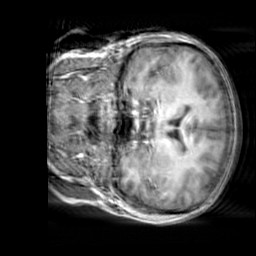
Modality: T1w
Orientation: coronal
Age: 21
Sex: female
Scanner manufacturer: siemens
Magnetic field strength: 3 T
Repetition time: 2.3 s
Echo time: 0.00303 s